Field crop: maize
Growth stage: 2
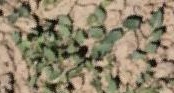
Species: convolvulus